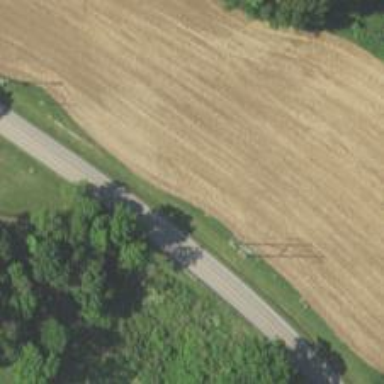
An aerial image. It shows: H-frame designed tower for power lines.